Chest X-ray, PA view. Patient: 68 years old, sex M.
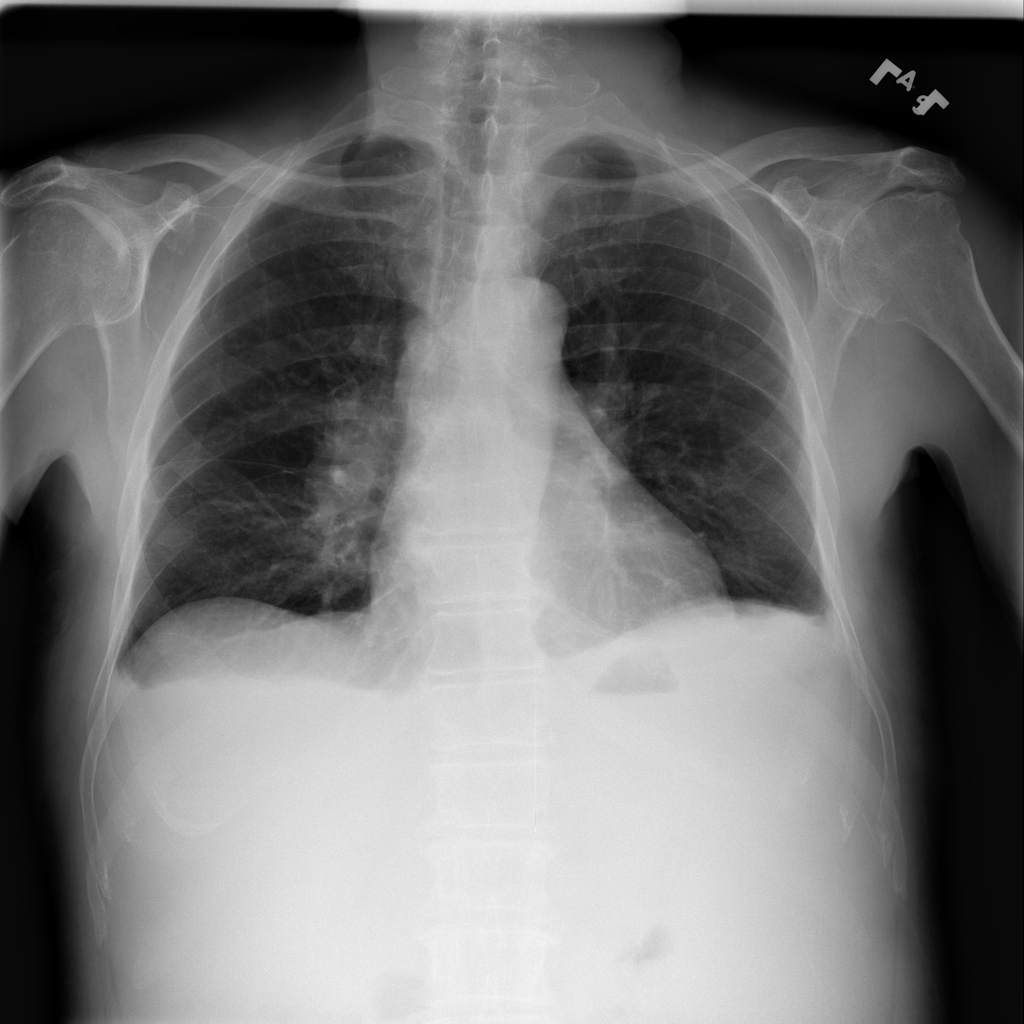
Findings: Effusion